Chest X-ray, PA view. Patient: 50 years old, sex M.
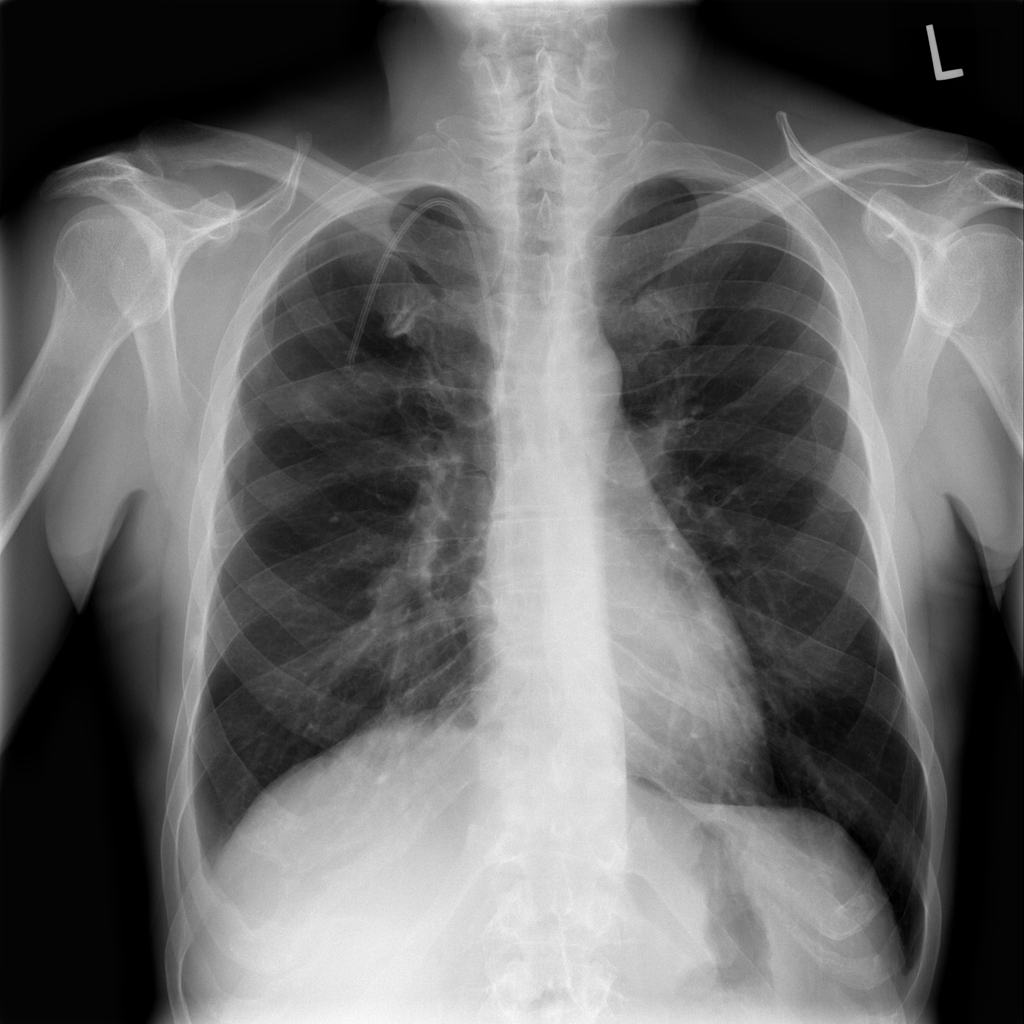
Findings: Effusion, Nodule